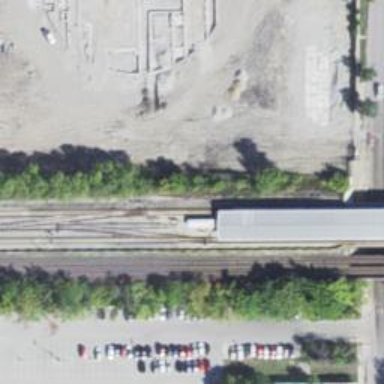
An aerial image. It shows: Siding service.